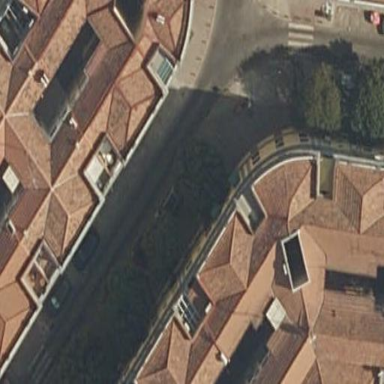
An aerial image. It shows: Residential building.